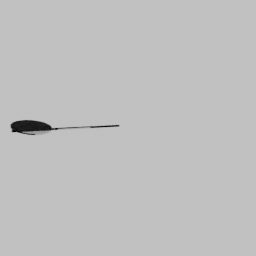
Label: architecture